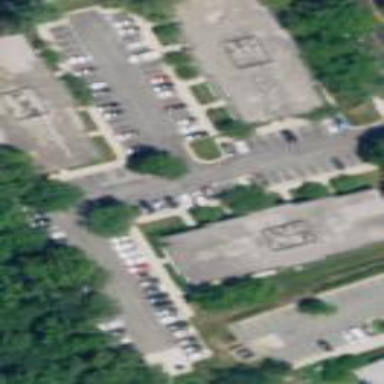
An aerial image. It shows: Parking area with surface.